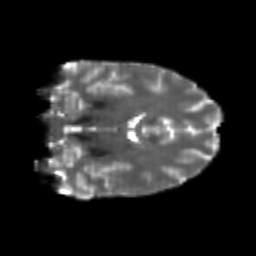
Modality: T2w
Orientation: coronal
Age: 24
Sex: female
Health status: healthy
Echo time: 0.074 s